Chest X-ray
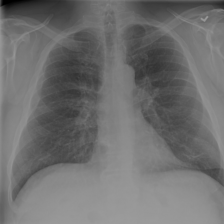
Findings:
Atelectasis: negative
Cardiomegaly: negative
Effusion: negative
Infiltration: negative
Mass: negative
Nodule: negative
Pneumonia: negative
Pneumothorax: negative
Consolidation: negative
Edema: negative
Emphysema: negative
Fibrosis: negative
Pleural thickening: negative
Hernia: negative